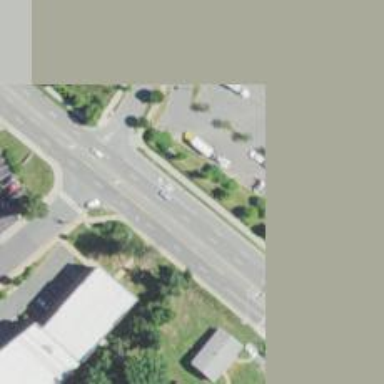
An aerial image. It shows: Footway.